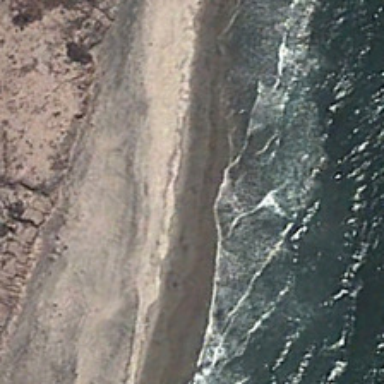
This is coastline .